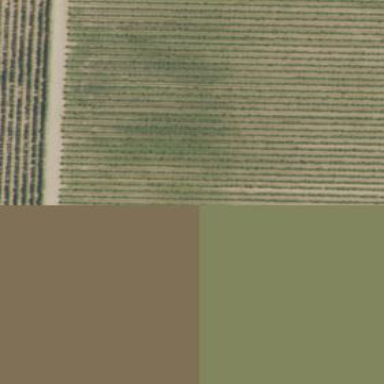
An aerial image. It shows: Vineyard growing grapes.